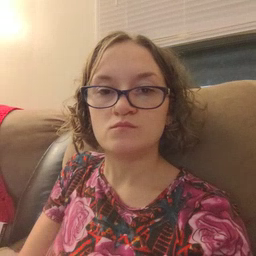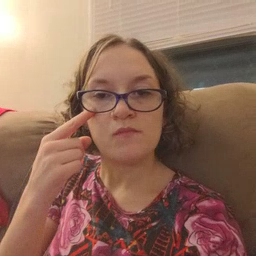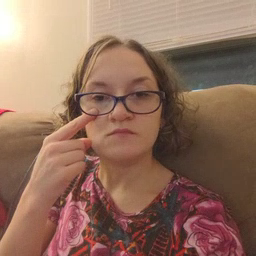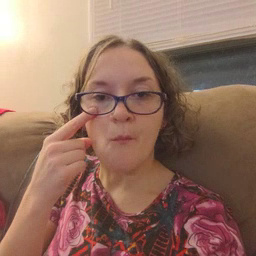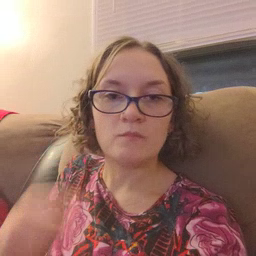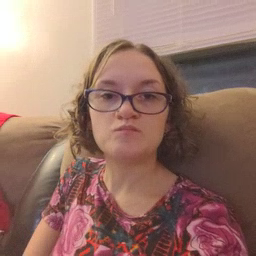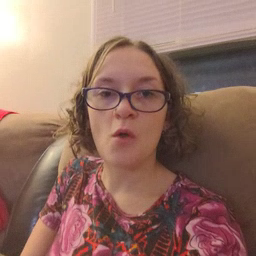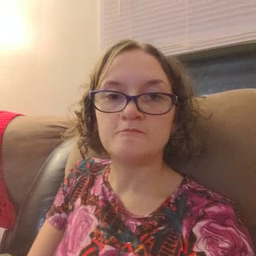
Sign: eye